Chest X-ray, PA view. Patient: 51 years old, sex F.
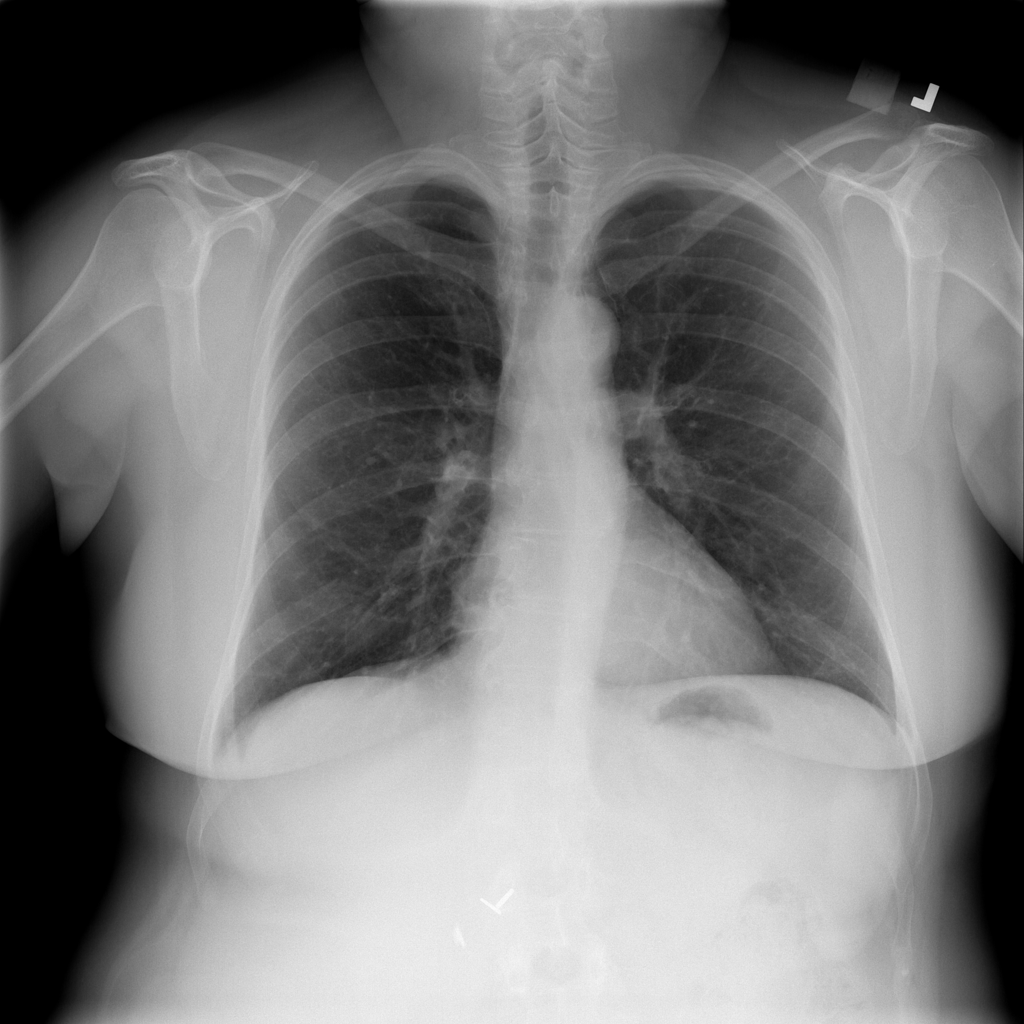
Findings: No Finding